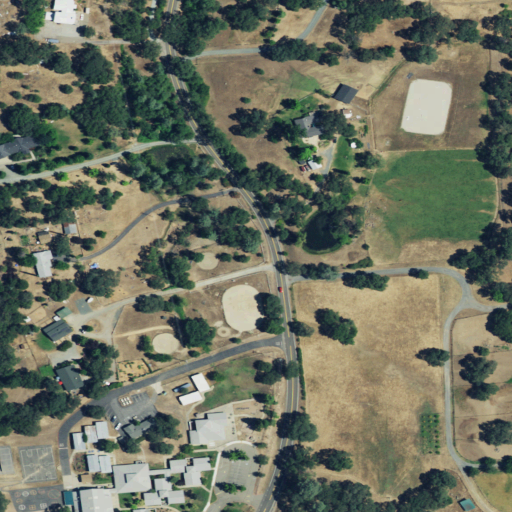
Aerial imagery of valley in California named Pleasant Valley containing grassland, shrub, open development, evergreen forest, low intensity development, mixed forest, medium intensity development, and high intensity development